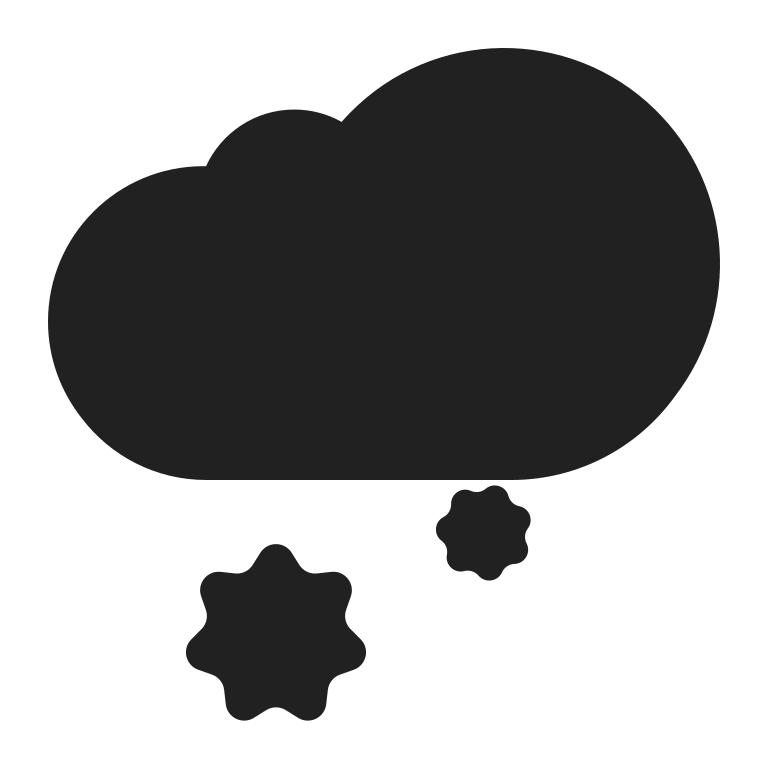
cloud with snow high contrast